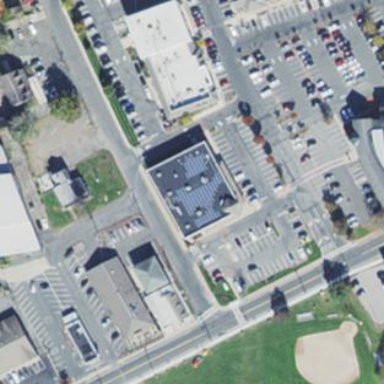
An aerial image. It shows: Retail building.